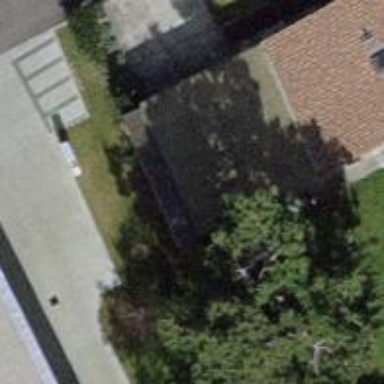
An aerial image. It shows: View of roof of building.